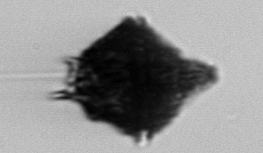
Label: Gonyaulax